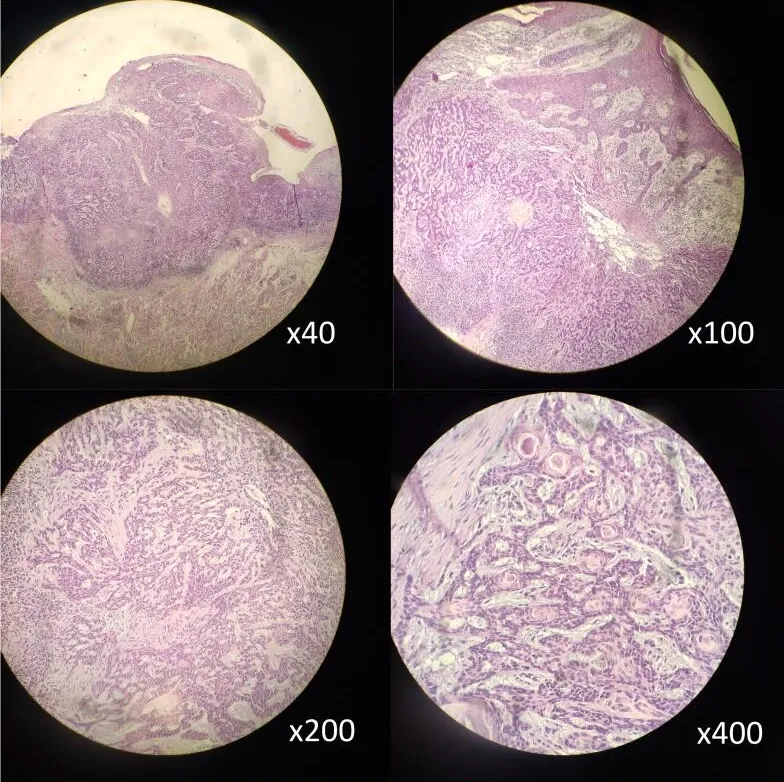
Basosquamous carcinoma, basaloid and squamous cells, Hematoxylin-Eosin stain; original magnifications: x40, x100, x200, x400.
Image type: pathology (h&e)